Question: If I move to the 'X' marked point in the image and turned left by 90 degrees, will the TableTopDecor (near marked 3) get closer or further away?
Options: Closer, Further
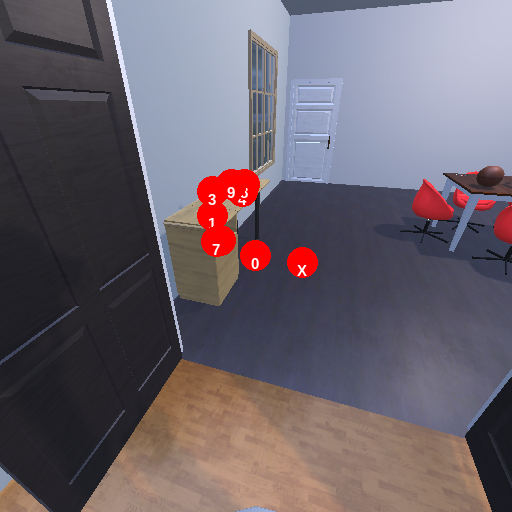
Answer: Closer